Chest X-ray:
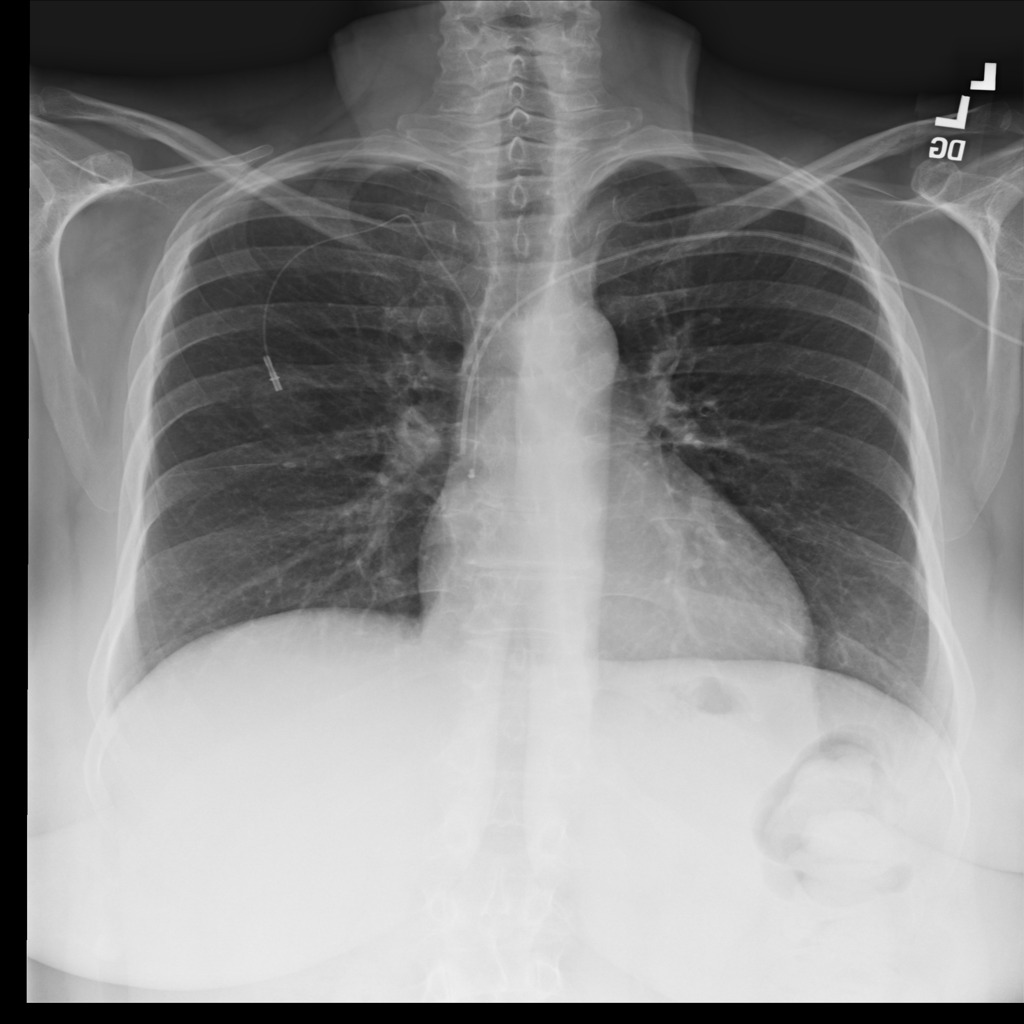
No abnormal finding: yes